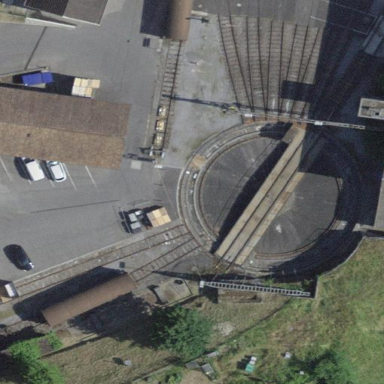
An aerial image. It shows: Railway turntable.